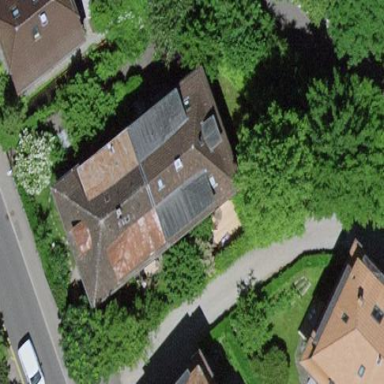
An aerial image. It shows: Hipped roof apartment building.